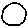
Label: circle